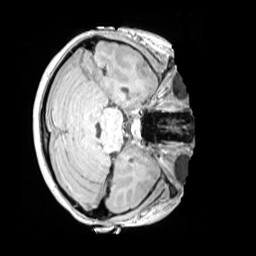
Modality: MP2RAGE
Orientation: axial
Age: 11
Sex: female
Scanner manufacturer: siemens
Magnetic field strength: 3 T
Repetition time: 4 s
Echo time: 0.00303 s